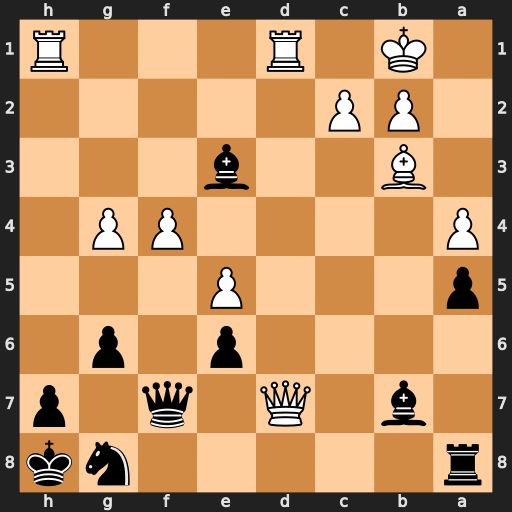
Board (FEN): r5nk/1b1Q1q1p/4p1p1/p3P3/P4PP1/1B2b3/1PP5/1K1R3R
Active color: b
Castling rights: -
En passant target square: -
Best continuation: Qxd7 Rxd7 Bxh1